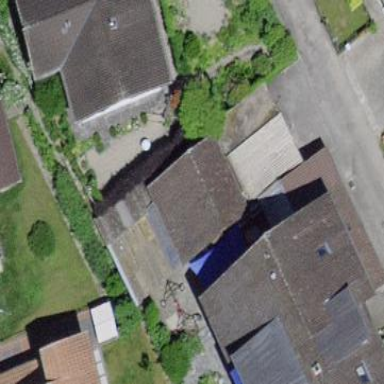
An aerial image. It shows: Barn.